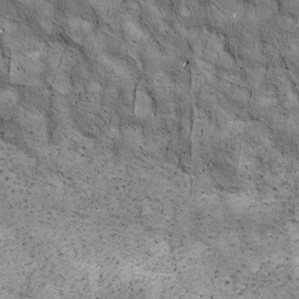
Label: non_frost